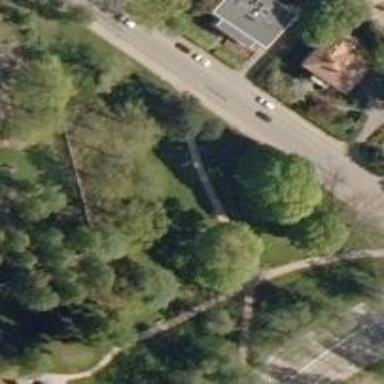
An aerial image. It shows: Footway along the road.